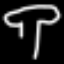
Label: mushroom